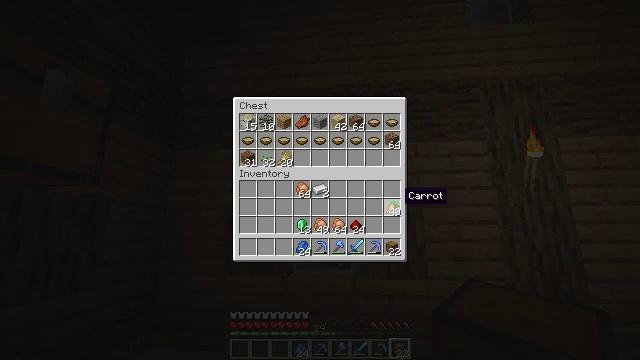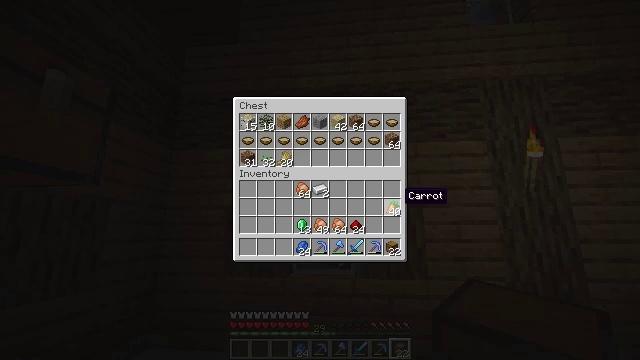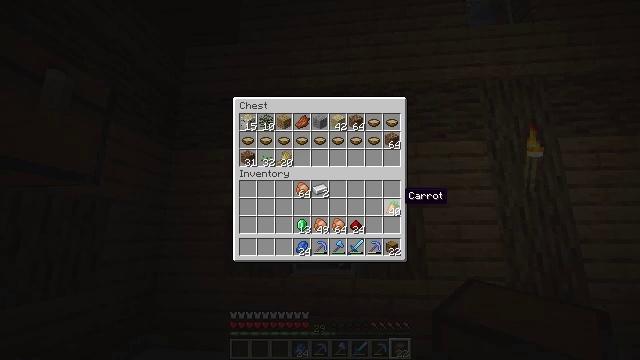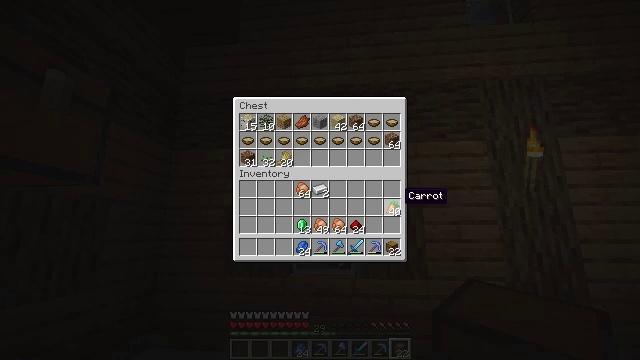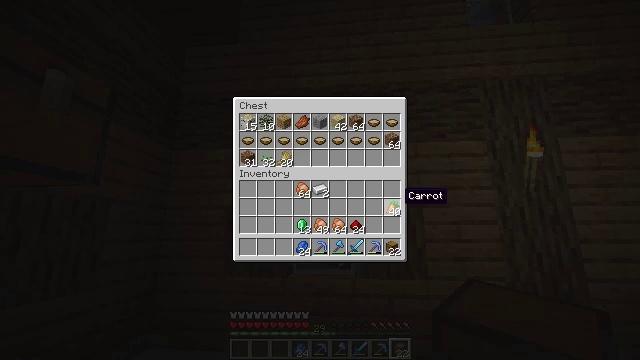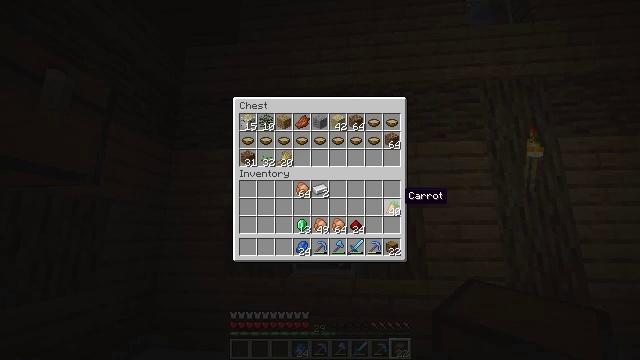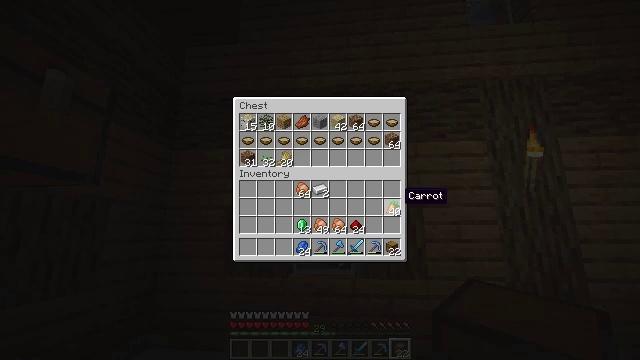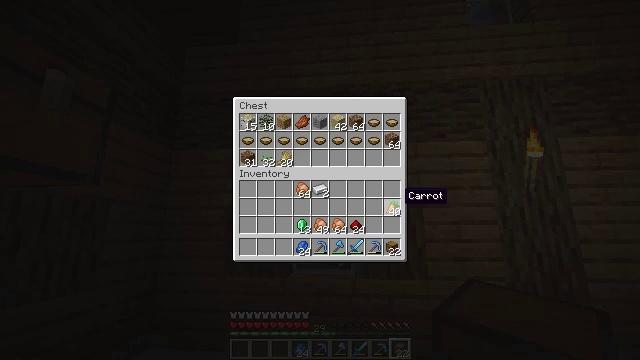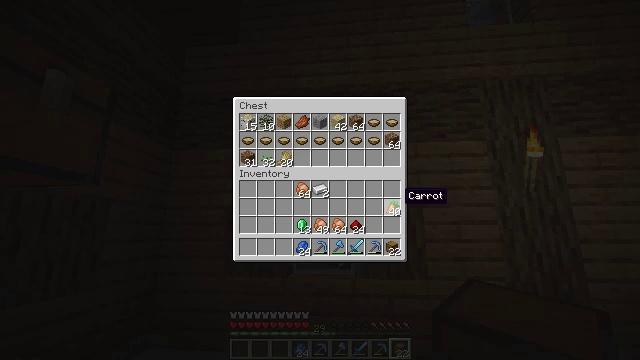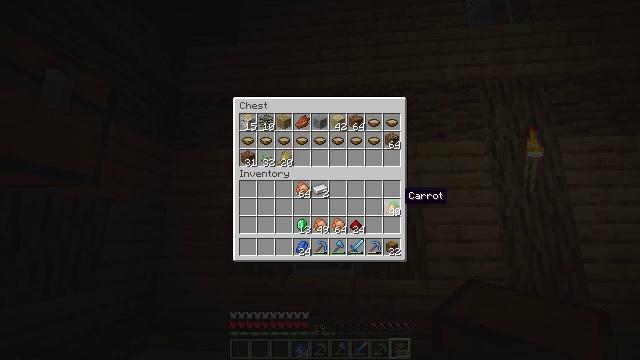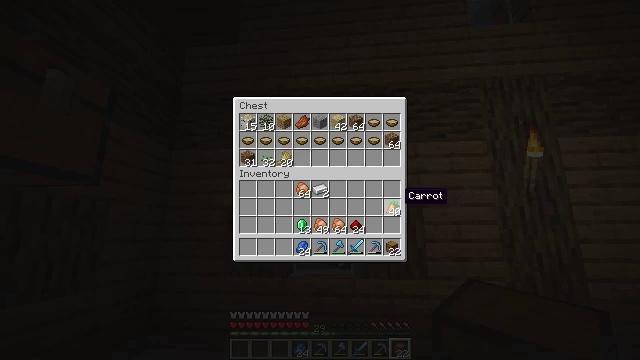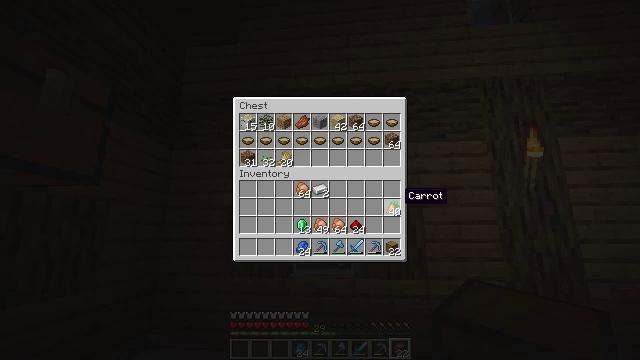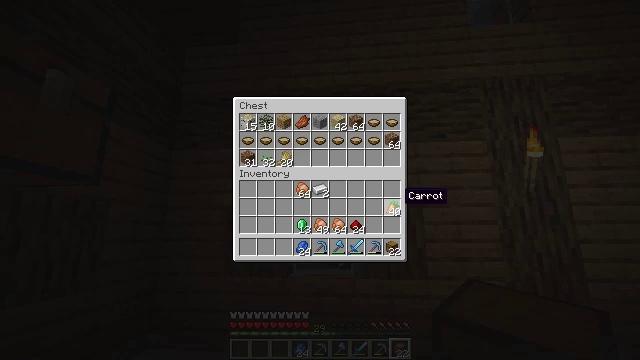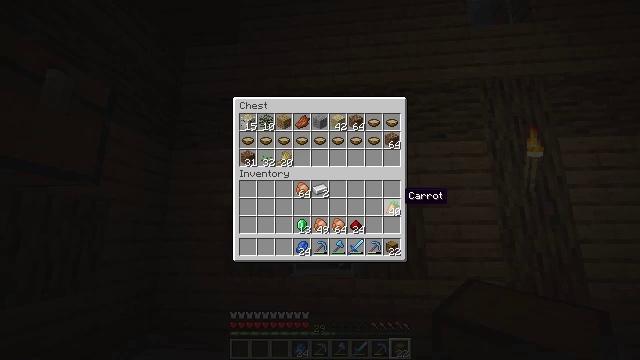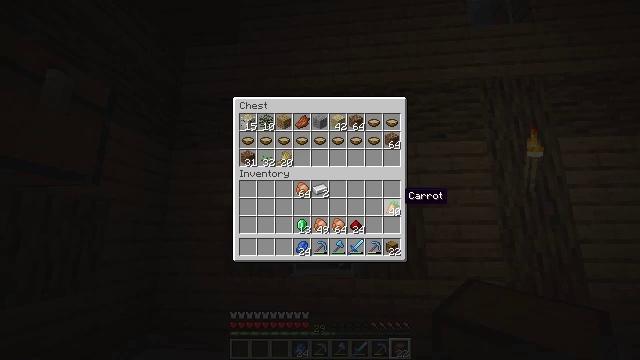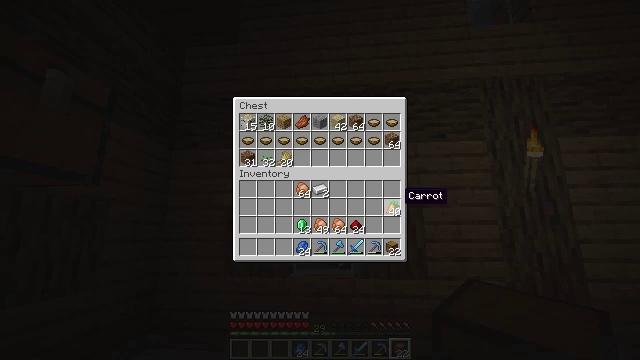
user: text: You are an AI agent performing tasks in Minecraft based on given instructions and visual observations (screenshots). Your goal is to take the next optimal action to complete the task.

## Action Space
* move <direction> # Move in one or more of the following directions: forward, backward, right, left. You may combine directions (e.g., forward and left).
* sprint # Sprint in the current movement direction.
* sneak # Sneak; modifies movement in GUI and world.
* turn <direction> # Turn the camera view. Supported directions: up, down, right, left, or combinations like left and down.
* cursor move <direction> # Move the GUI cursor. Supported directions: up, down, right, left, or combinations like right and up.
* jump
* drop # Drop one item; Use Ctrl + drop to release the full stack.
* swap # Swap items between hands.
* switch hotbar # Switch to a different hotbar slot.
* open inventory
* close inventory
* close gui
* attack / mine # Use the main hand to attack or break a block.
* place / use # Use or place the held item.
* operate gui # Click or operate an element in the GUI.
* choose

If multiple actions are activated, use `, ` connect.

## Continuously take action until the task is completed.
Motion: motion action
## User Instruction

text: Utilize crafting to create an apple.
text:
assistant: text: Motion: no_op
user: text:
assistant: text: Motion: no_op
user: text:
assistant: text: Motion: no_op
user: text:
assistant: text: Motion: no_op
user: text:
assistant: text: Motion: no_op
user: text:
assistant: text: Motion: no_op
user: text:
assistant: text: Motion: no_op
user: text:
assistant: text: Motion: no_op
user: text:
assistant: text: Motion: no_op
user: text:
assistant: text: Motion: no_op
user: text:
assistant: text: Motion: no_op
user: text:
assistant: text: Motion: no_op
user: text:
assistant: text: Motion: no_op
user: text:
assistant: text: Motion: no_op
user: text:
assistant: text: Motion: no_op
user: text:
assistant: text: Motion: no_op
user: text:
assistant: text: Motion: no_op
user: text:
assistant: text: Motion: no_op
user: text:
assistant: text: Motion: no_op
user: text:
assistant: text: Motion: no_op
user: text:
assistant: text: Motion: no_op
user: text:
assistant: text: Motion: no_op
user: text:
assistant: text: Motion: no_op
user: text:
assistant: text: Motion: no_op
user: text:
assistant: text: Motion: no_op
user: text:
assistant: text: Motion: no_op
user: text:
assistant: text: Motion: no_op
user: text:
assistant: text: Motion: no_op
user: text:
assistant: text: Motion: no_op
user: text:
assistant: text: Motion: no_op